Question: I have lots of sensor data from which I need to be able to detect changes reliably. Basically it comes from water level sensor in remote client. It's using accelerometer & float to get the water level. My problem is that the data can be noisy sometimes (it varies by 2-5 units per measurement) and sometimes I need to detect changes as low as 7-9 units.
When I'm graphing the data it's quite obvious for human eye that there's a change but how would I go at it programming wise? Now I'm just trying to detect changes bigger than x programmatically but it's not too reliable. I've attached a sample graph and pointed the changes with arrows. The huge changes in the beginning are just testing, so it's not normal behaviour for data.
The data is in MYSQL database and the code is in PHP so if you could point me to right direction I'd highly appreciate it!
EDIT: Also there can be some spikes in the data which are not considered valid but rather a mistake in the data.
EDIT: Example data can be found from <URL>
The algorithm would need to run every 30 mins or so and should be able to detect changes within the last 2-4 pings. Each ping is in 3-5min interval.

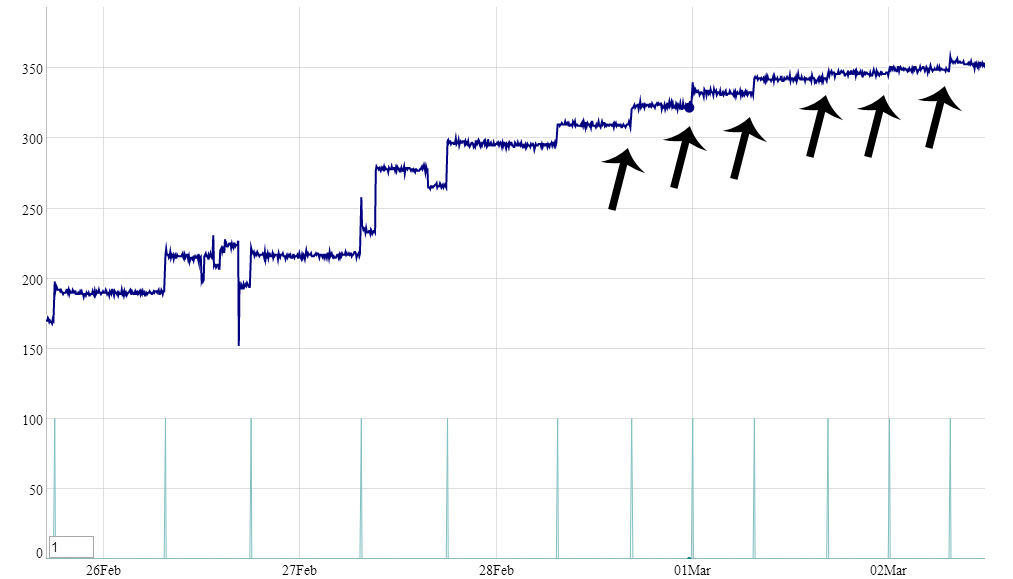
Answer: I made some 'awk' that you, or someone else, might like to experiment with. I average the last 10 (m) samples excluding the current one, and also average the last 2 samples (n) and then calculate the difference between the two and output a message if the absolute difference exceeds a threshold.
'''
#!/bin/bash
awk -F, '
# j will count number of samples
# we will average last m samples and last n samples
BEGIN {j=0;m=10;n=2}
{d[j]=$3;id[j++]=$1" "$2} # Store this point in array d[]
END { # Do this at end after reading all samples
for(i=m-1;i<j;i++){ # Iterate over all samples, except first few while building average
totlastm=0 # Calculate average over last m not incl current
for(k=m;k>0;k--)totlastm+=d[i-k]
avelastm=totlastm/m # Average = total/m
totlastn=0 # Calculate average over last n
for(k=n-1;k>=0;k--)totlastn+=d[i-k]
avelastn=totlastn/n # Average = total/n
dif=avelastm-avelastn # Calculate difference between ave last m and ave last n
if(dif<0)dif=-dif # Make absolute
mesg="";
if(dif>4)mesg="<-Change detected"; # Make message if change large
printf "%s: Sample[%d]=%d,ave(%d)=%.2f,ave(%d)=%.2f,dif=%.2f%s
",id[i],i,d[i],m,avelastm,n,avelastn,dif,mesg;
}
}
' <(tr -d '"' < levels.txt)
'''
The last bit '<(tr...)' just removes the double quotes before sending the file 'levels.txt' to 'awk'.
Here is an excerpt from the output:
'''
<PHONE>-01 14:08:34: Sample[1319]=343,ave(10)=342.00,ave(2)=342.00,dif=0.00
<PHONE>-01 14:13:37: Sample[1320]=343,ave(10)=342.10,ave(2)=343.00,dif=0.90
<PHONE>-01 14:18:39: Sample[1321]=343,ave(10)=342.10,ave(2)=343.00,dif=0.90
<PHONE>-01 14:23:45: Sample[1322]=342,ave(10)=342.30,ave(2)=342.50,dif=0.20
<PHONE>-01 14:28:47: Sample[1323]=341,ave(10)=342.20,ave(2)=341.50,dif=0.70
<PHONE>-01 14:38:16: Sample[1324]=346,ave(10)=342.20,ave(2)=343.50,dif=1.30
<PHONE>-01 14:43:17: Sample[1325]=348,ave(10)=342.70,ave(2)=347.00,dif=4.30<-Change detected
<PHONE>-01 14:48:25: Sample[1326]=345,ave(10)=343.20,ave(2)=346.50,dif=3.30
<PHONE>-01 14:53:28: Sample[1327]=347,ave(10)=343.60,ave(2)=346.00,dif=2.40
<PHONE>-01 14:58:30: Sample[1328]=347,ave(10)=343.90,ave(2)=347.00,dif=3.10
'''